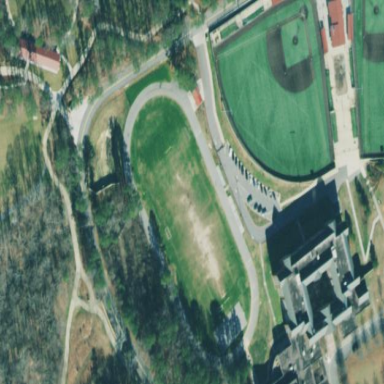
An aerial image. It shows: Pitch designated for soccer and American football.